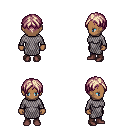
a pixel art fantasy rpg character, female body template, human, dark skin, chain mail, magenta pants, white blonde parted hairstyle, maroon shoes, four views (front, back, left, right), 2x2 character sprite sheet, small pixel art, hard edges, no anti-aliasing